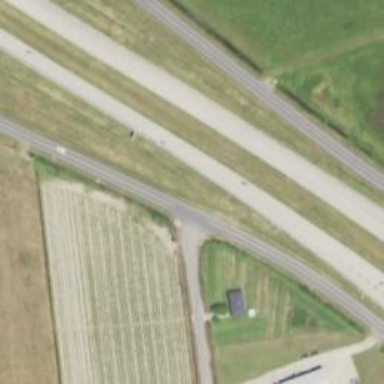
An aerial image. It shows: Motorway junction.